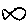
Label: fish